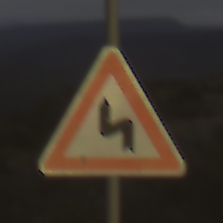
Verkehrszeichen: DoppelkurveZunaechstLinks
Umgebung: Outdoor, Nature
Tageszeit: Midday
Wetter: Overcast
Licht: Natural
Jahreszeit: NotSpecified
Kontrast: LowContrast